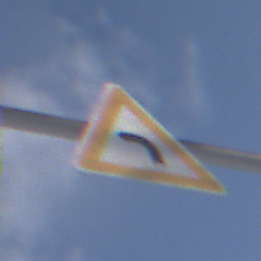
Verkehrszeichen: KurveLinks
Umgebung: Outdoor, Nature
Tageszeit: MorningAfternoon
Wetter: PartlyCloudy
Licht: Natural
Jahreszeit: Winter
Kontrast: HighContrast